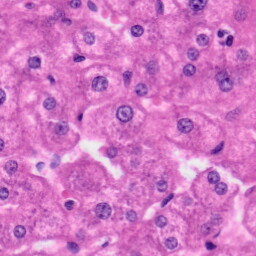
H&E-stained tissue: Liver